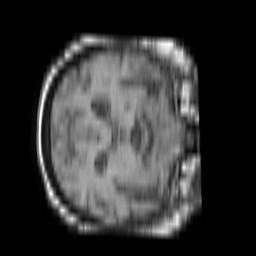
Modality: T1w
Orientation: axial
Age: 76
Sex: female
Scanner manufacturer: philips
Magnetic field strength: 1.5 T
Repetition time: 0.1829 s
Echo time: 0.001805 s